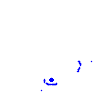
Particle: pion